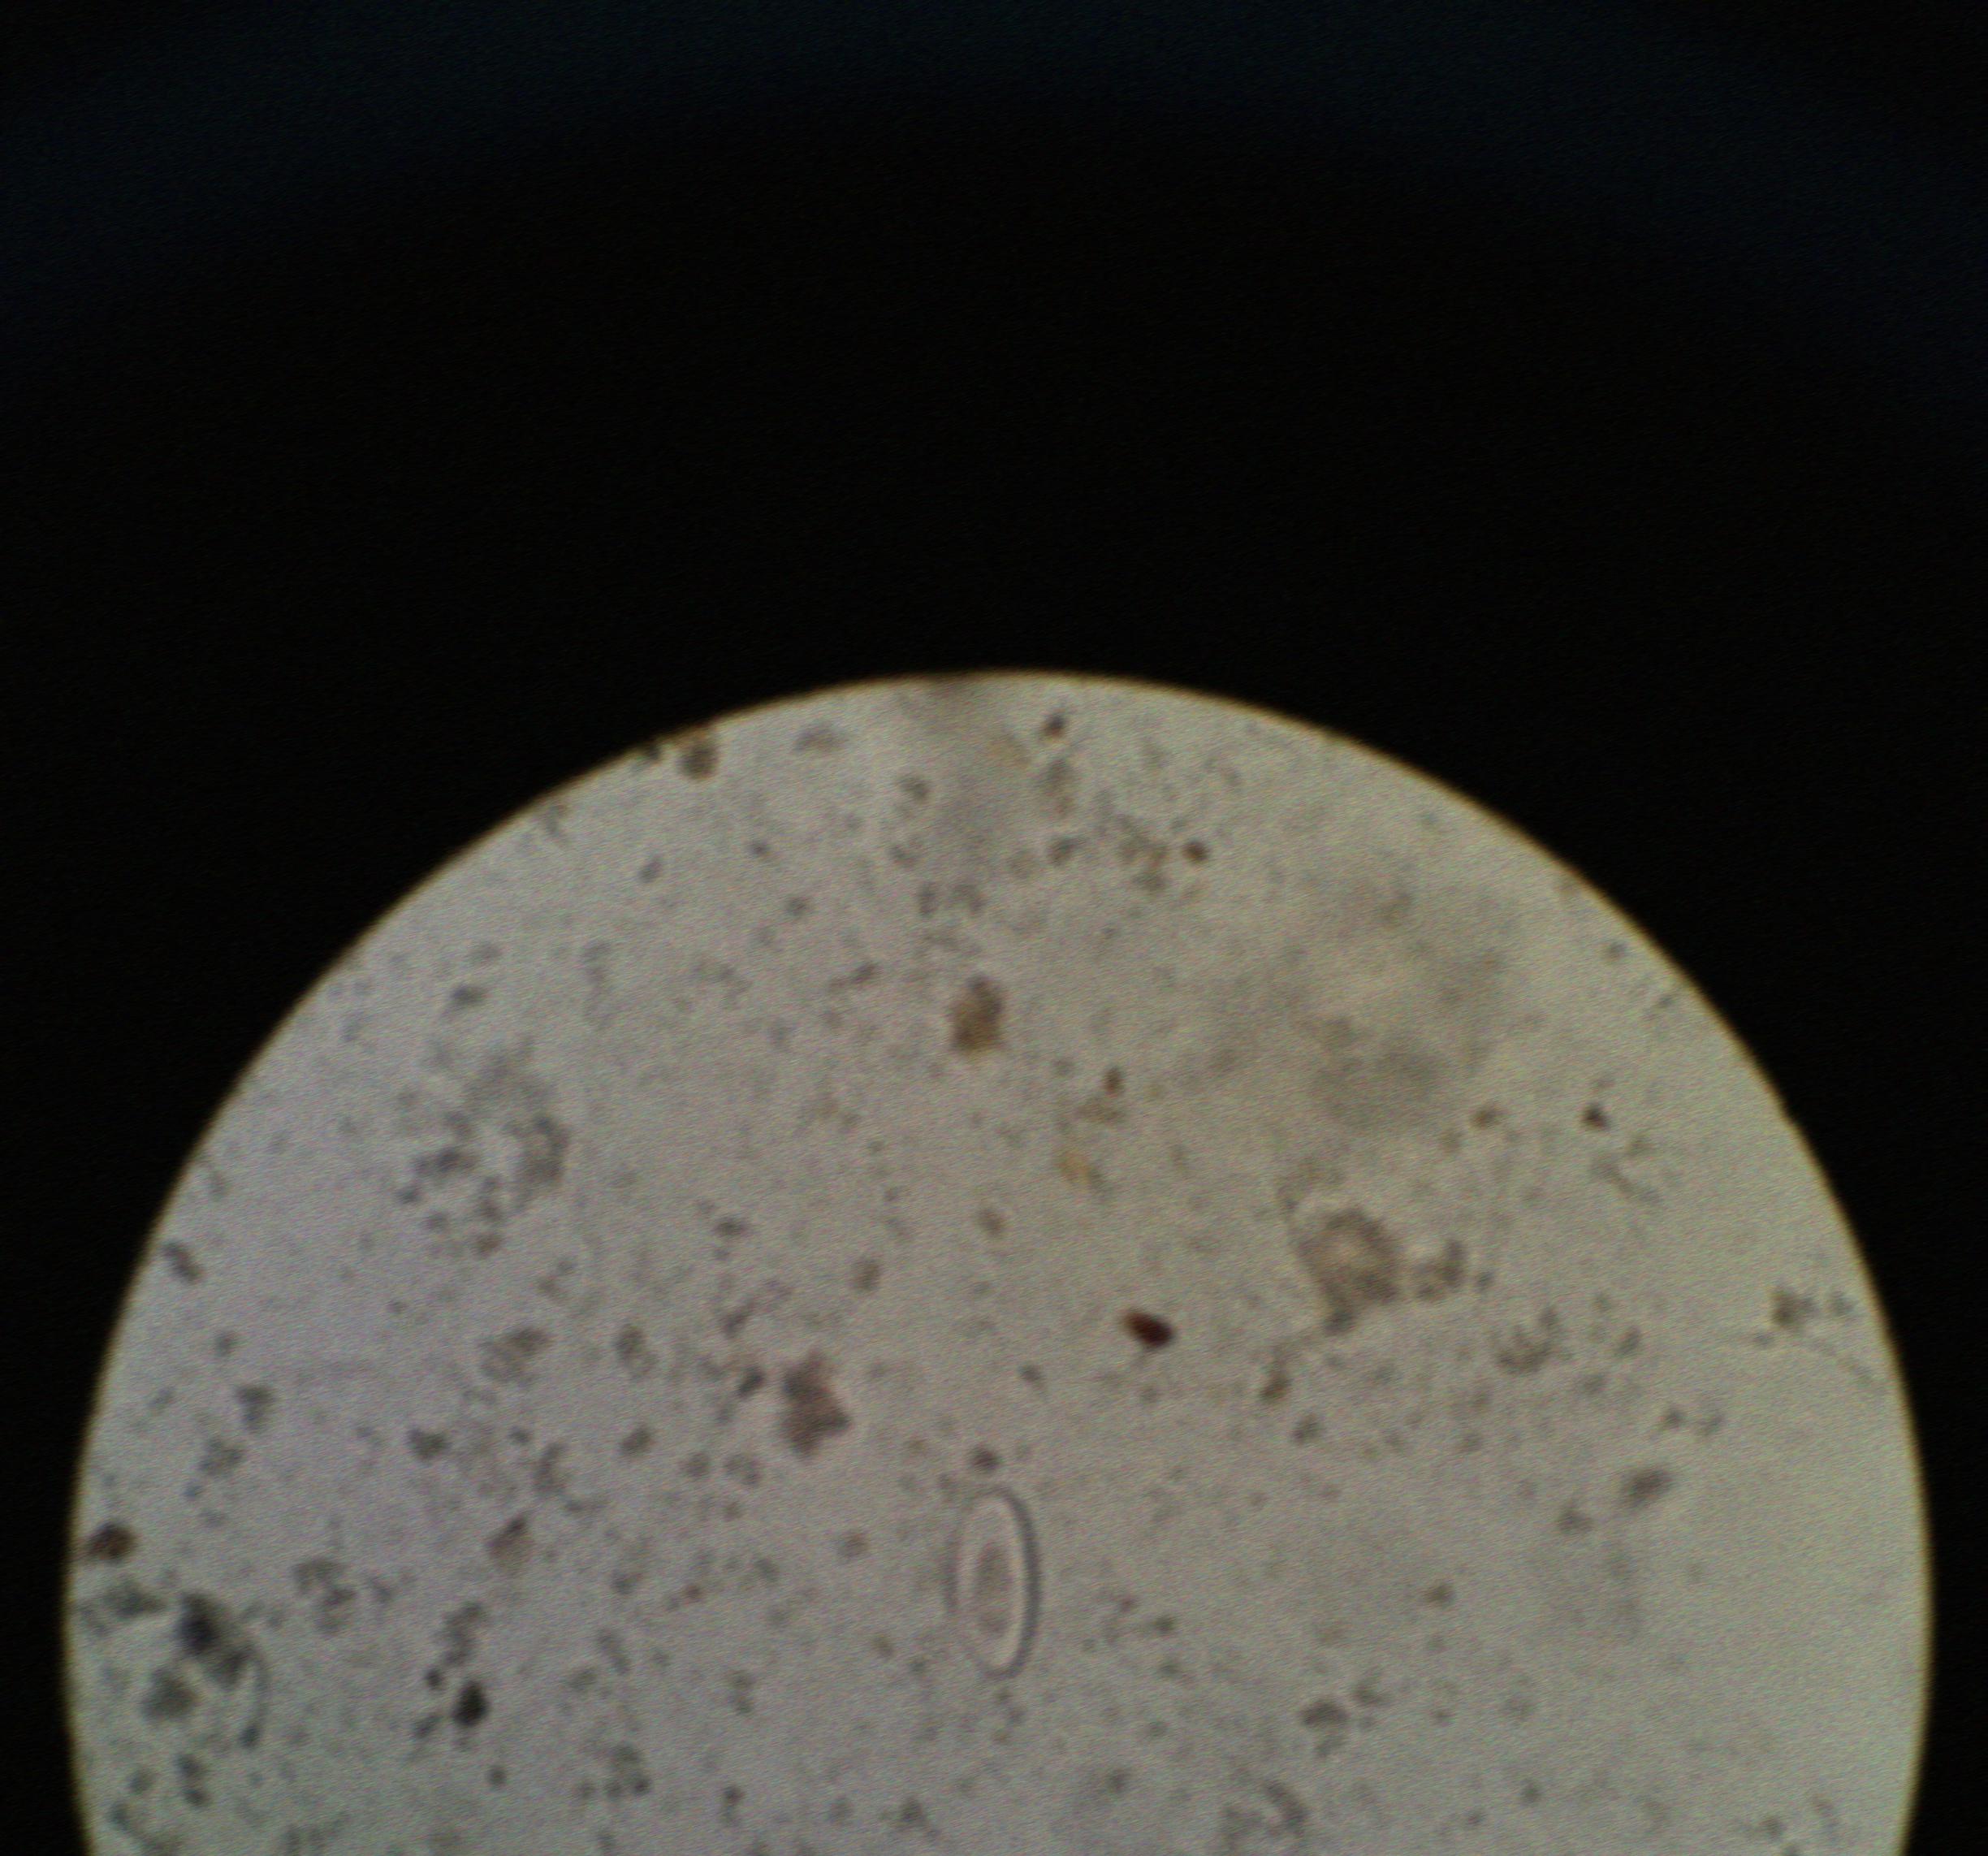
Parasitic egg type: Enterobius vermicularis